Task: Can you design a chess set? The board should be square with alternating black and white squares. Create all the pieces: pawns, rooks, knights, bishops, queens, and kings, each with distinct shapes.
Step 2386:
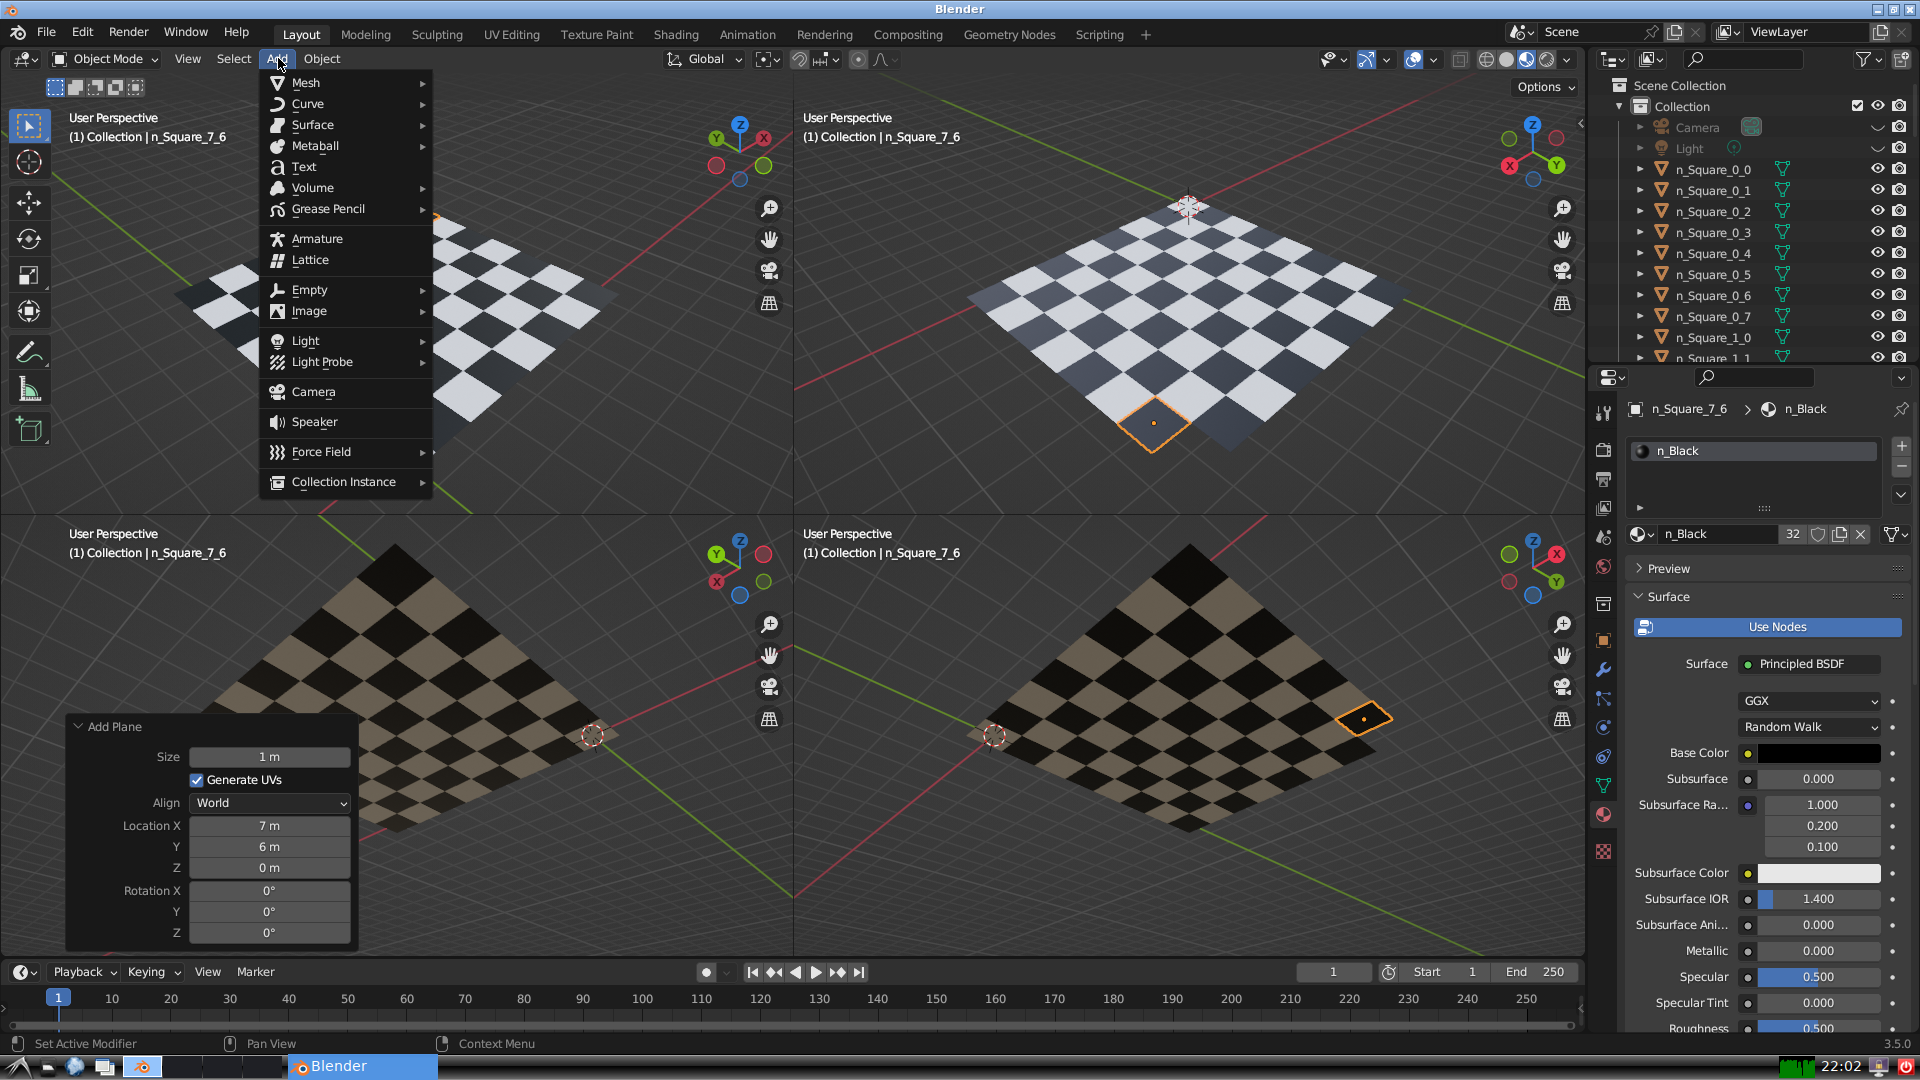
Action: {"mouse_move": [304, 82]}